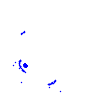
Particle: proton